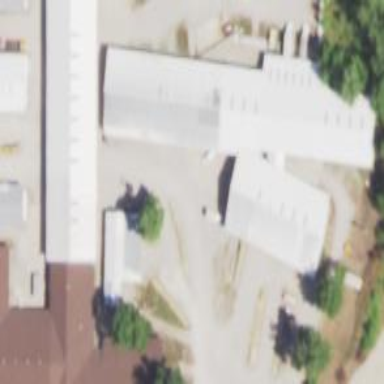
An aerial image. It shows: Commercial building.